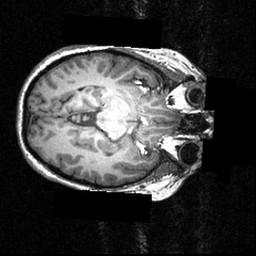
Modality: T1w
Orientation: axial
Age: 27
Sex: female
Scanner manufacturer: siemens
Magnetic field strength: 3.951 T
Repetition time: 1.5 s
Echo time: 0.00335 s